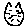
Label: cat